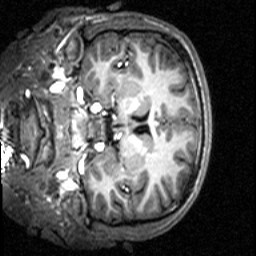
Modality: T1w
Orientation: coronal
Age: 19
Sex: male